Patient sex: F
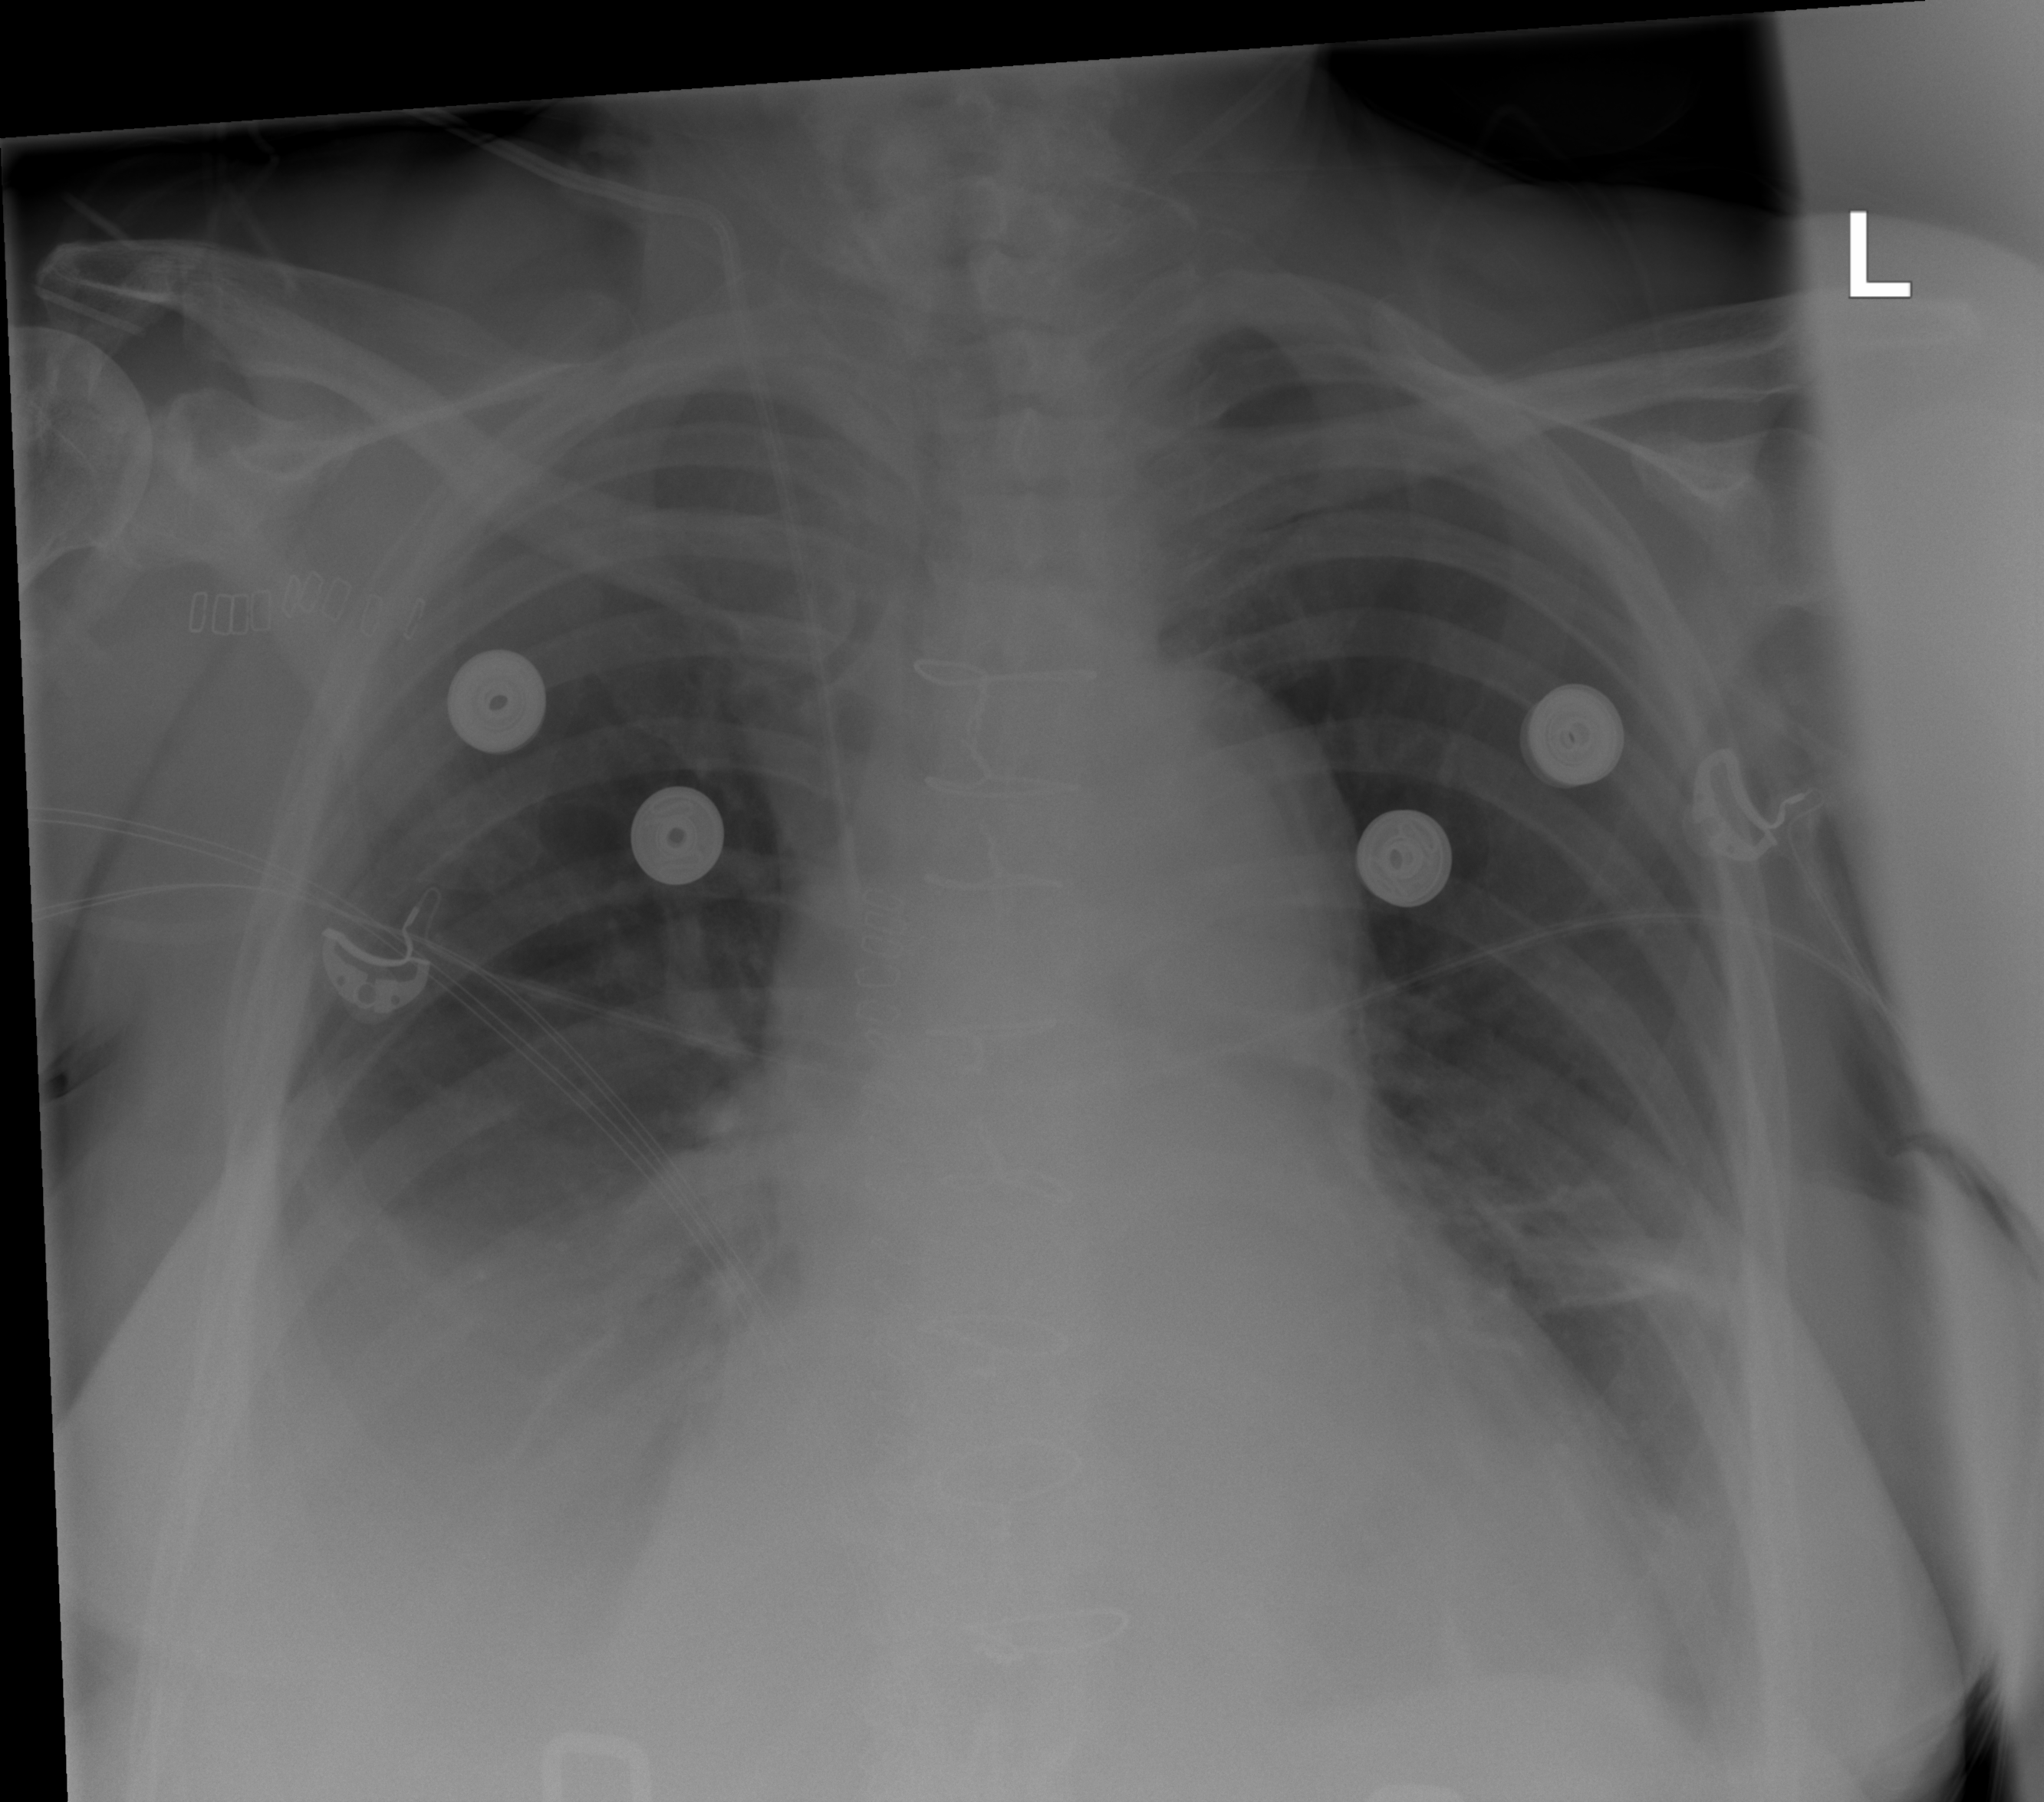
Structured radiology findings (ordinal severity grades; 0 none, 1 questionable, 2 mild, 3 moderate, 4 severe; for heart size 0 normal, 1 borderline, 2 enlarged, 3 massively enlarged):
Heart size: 2
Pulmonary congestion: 1
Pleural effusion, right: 2
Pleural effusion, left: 2
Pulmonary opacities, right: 2
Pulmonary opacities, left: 0
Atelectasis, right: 2
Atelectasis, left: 2